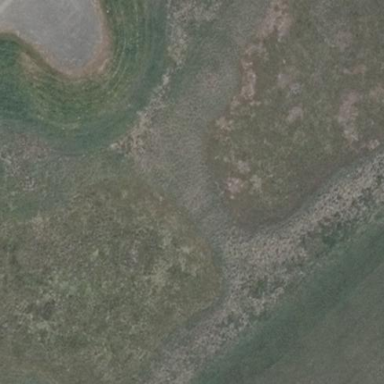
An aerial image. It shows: Reedbed wetland area.